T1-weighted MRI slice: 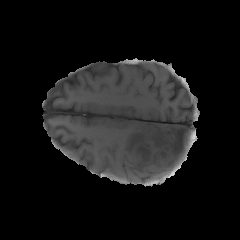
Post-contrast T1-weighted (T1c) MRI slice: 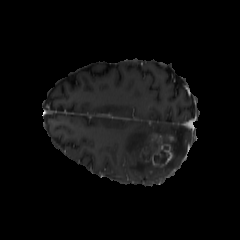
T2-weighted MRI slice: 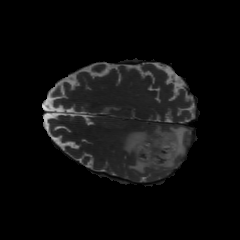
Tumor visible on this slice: yes